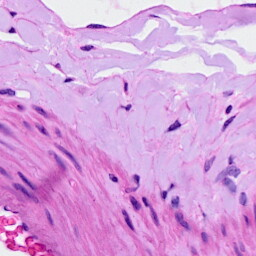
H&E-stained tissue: Ovarian